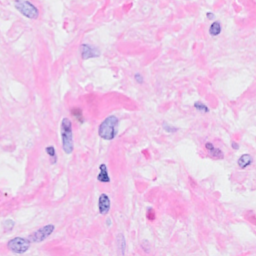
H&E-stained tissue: Breast